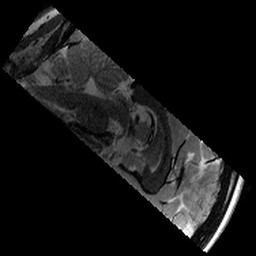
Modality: T2w
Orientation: sagittal
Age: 12
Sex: male
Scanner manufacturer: siemens
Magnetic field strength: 3 T
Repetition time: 8.46 s
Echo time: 0.067 s